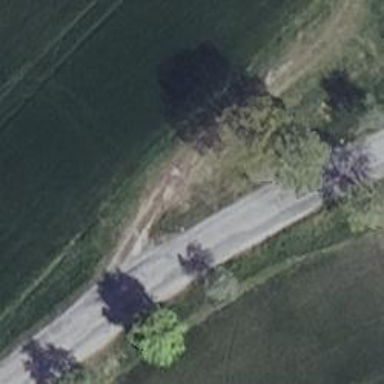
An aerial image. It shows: Secondary road.